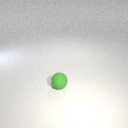
small green rubber sphere